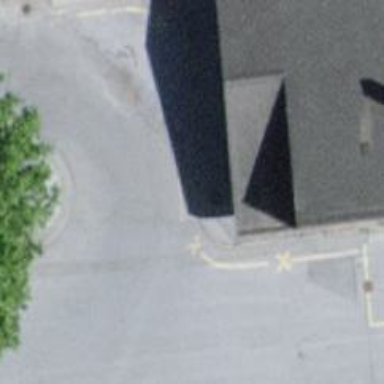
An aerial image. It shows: Post box is visible.